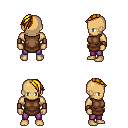
a pixel art fantasy rpg character, male body template, human, tanned skin, brown tunic, magenta pants, blonde long mohawk hairstyle, leather bracers, four views (front, back, left, right), 2x2 character sprite sheet, small pixel art, hard edges, no anti-aliasing